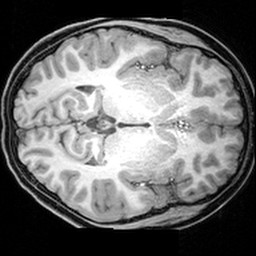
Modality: T1w
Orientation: axial
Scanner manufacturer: siemens
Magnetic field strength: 3 T
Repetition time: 1.9 s
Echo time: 0.00397 s